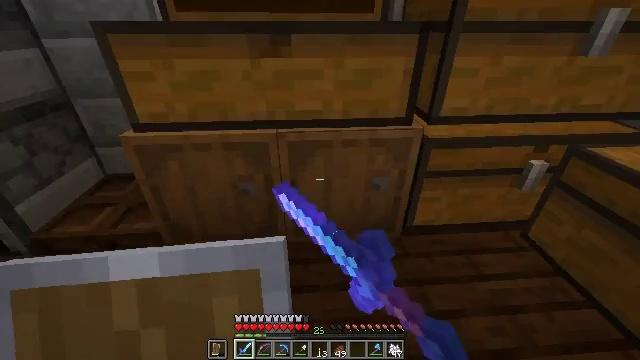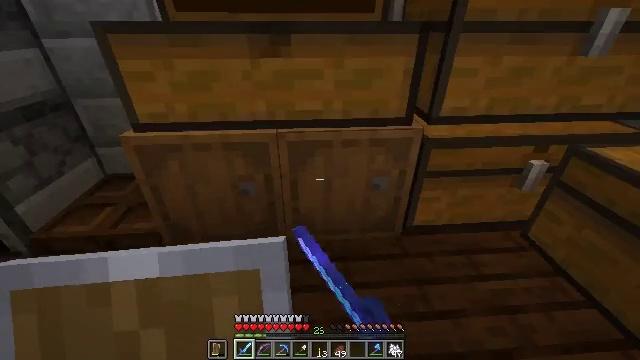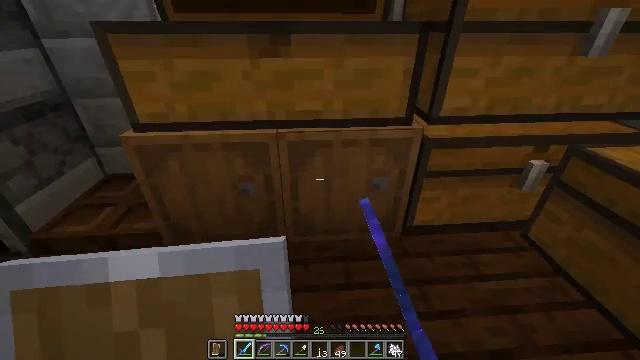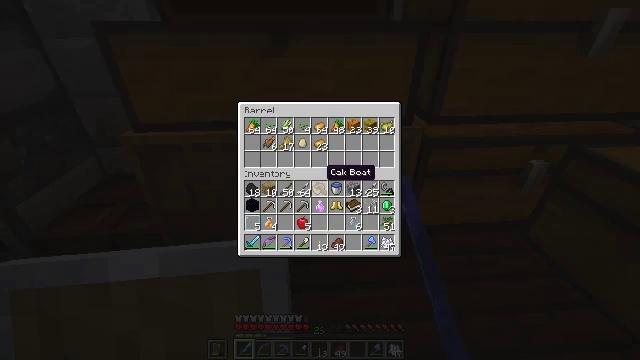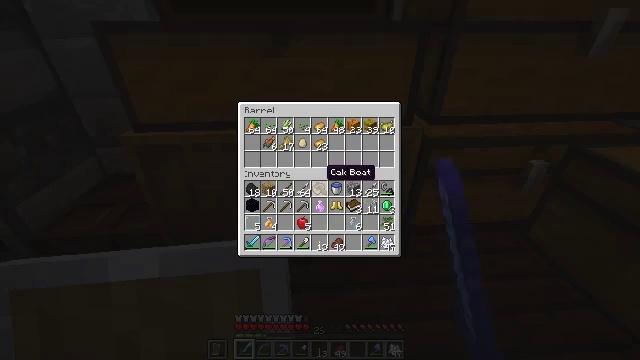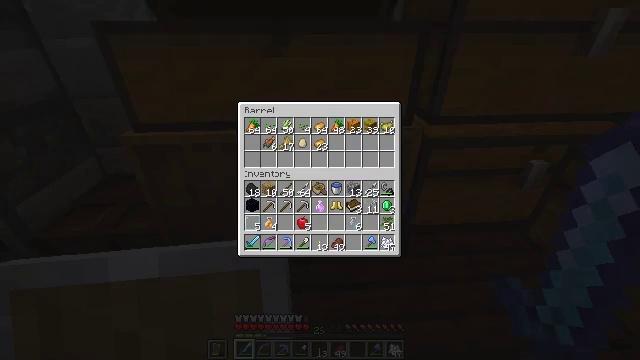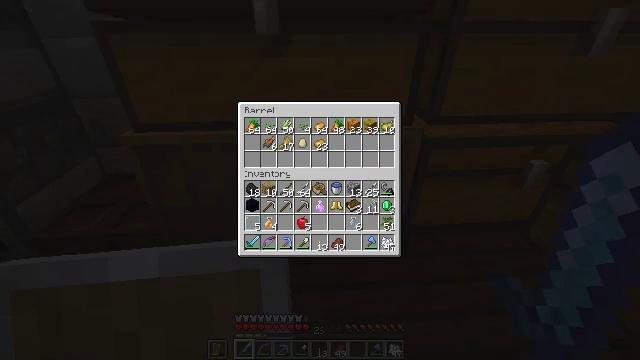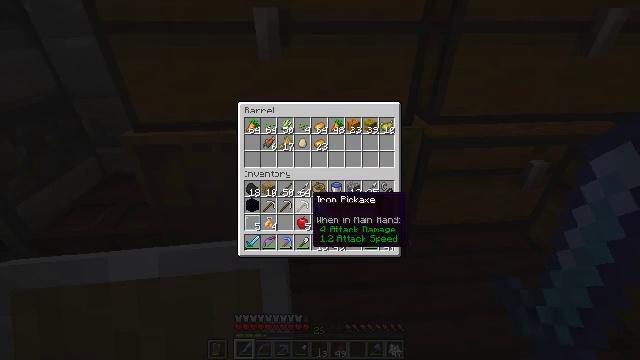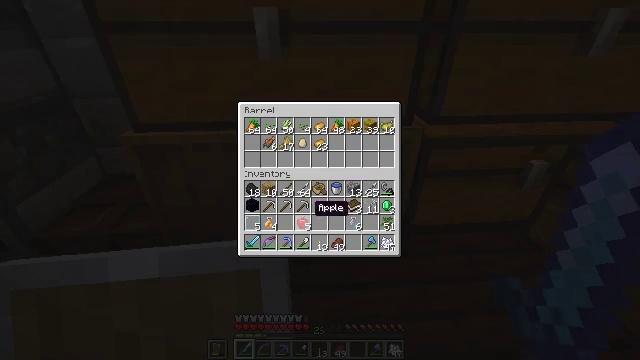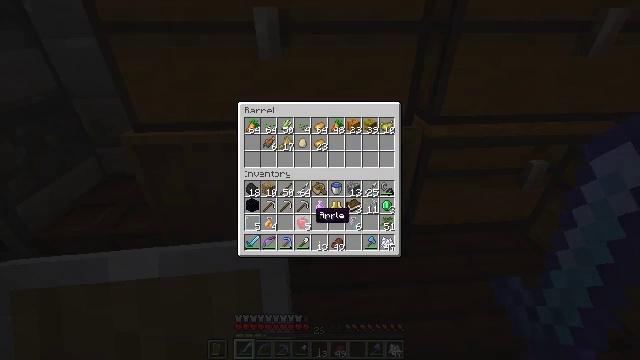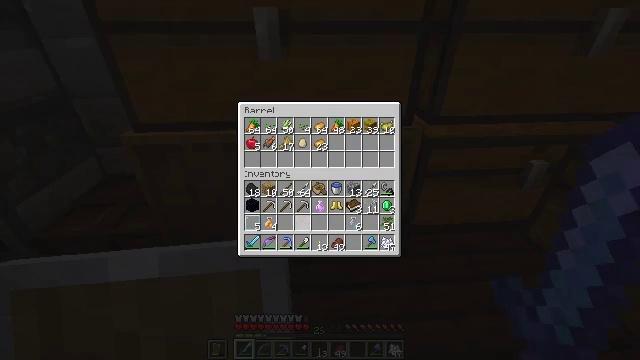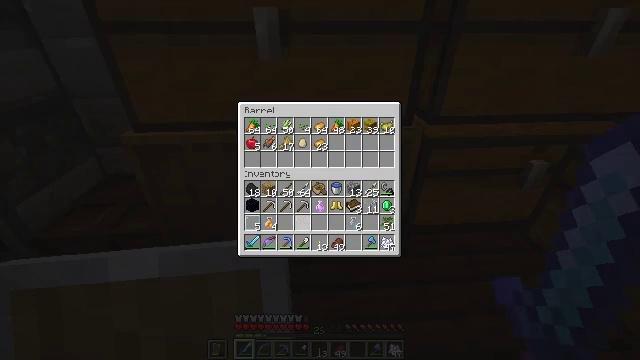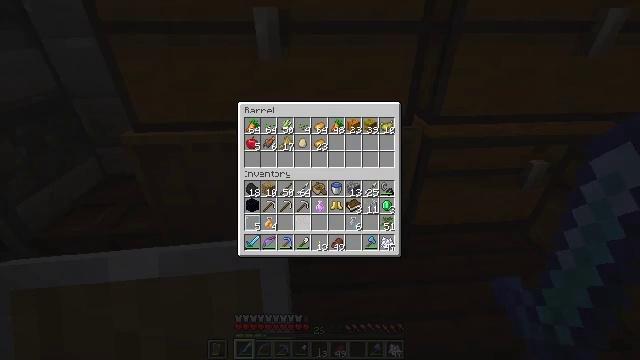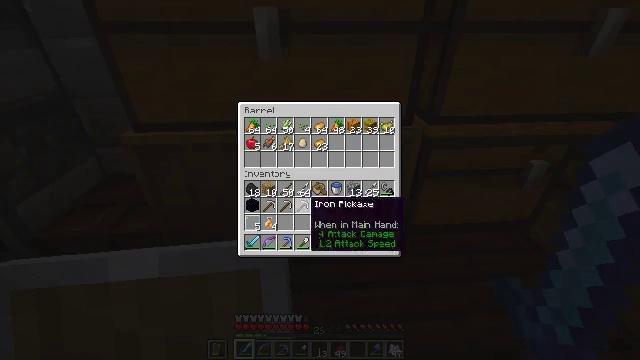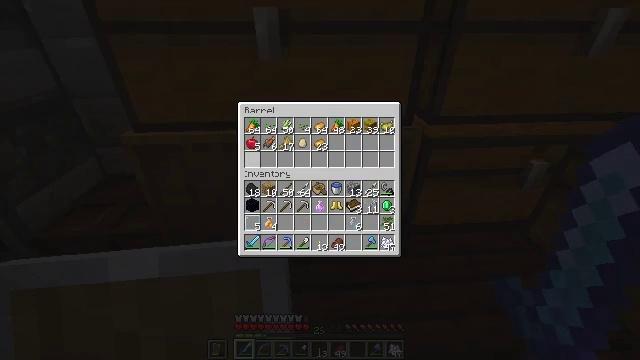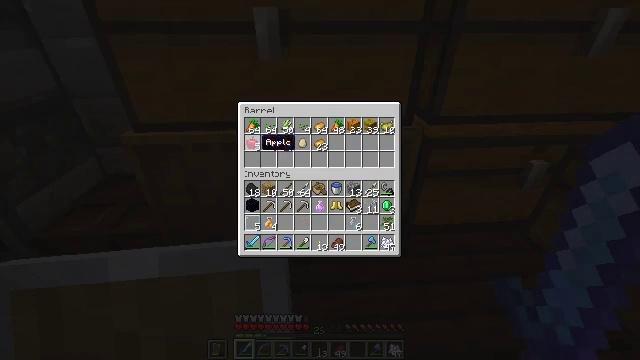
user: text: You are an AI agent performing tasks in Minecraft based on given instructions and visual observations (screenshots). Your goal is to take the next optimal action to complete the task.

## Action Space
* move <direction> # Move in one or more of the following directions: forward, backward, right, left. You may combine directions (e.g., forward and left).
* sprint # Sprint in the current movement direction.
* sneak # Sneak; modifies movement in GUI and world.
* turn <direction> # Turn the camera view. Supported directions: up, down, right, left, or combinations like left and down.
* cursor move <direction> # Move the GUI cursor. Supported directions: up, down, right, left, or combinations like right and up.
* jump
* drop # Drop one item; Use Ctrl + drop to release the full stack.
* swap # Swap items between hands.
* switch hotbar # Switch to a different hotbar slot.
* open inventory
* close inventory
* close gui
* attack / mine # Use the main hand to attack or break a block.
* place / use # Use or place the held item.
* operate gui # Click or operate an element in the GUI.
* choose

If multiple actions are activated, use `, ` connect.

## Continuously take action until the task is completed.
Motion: motion action
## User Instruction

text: craft item air
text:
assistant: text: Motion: no_op
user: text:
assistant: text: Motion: no_op
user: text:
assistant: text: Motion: open gui
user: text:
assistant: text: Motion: no_op
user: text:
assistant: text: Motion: no_op
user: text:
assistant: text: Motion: no_op
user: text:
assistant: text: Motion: sneak, cursor move left and down
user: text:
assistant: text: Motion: sneak, cursor move down
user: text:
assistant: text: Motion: sneak, cursor move down
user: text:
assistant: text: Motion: sneak, operate gui
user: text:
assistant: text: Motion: sneak, operate gui
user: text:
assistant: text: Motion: sneak
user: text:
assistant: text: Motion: sneak, cursor move up
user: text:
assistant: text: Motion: sneak, cursor move left and up
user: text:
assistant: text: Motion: sneak, cursor move up
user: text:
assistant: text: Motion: sneak, cursor move up
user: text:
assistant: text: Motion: sneak, operate gui
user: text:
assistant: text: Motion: sneak, operate gui
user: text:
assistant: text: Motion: sneak, cursor move down
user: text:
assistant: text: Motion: sneak, cursor move down
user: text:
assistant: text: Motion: no_op
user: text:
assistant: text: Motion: no_op
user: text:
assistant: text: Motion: turn left and up, close gui
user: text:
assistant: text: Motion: turn left and up
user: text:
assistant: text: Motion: turn left
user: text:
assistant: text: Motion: turn left
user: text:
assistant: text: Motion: use / place
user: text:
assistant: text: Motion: use / place
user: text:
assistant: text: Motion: no_op
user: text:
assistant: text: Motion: no_op